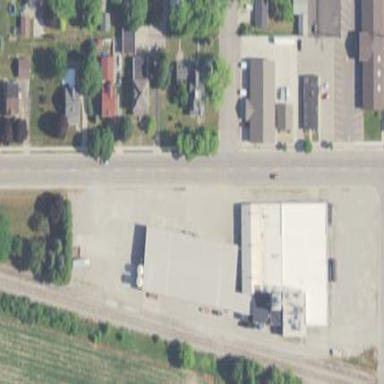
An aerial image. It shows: Building that houses agrarian shop.